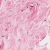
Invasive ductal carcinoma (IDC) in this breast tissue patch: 0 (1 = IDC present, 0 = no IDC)